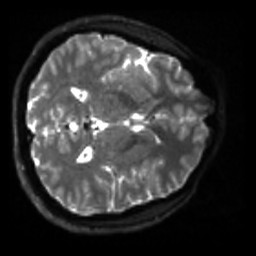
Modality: sbref
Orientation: axial
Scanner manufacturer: siemens
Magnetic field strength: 3 T
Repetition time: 4 s
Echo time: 0.0594 s